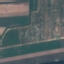
Label: AnnualCrop